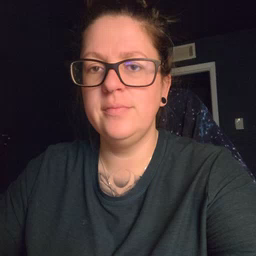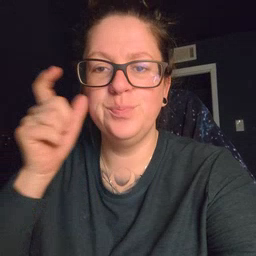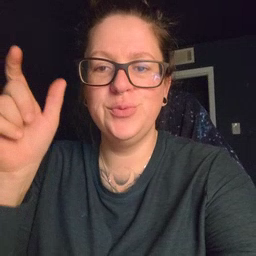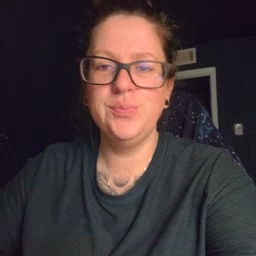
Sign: moon